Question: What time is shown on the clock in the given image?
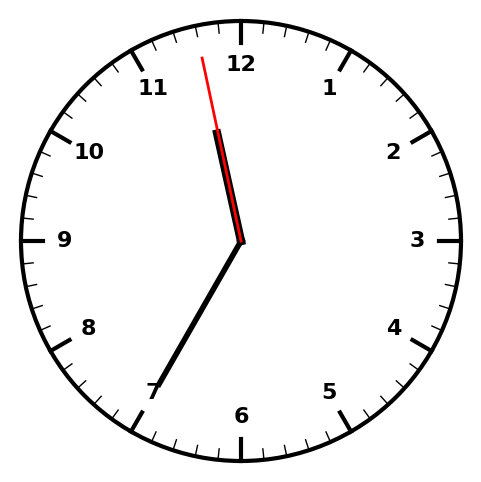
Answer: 11:34:58